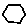
Label: hexagon